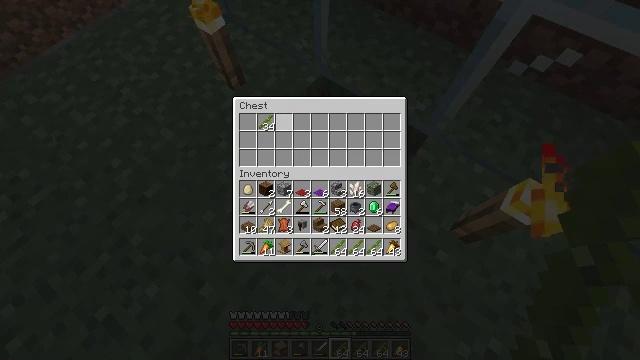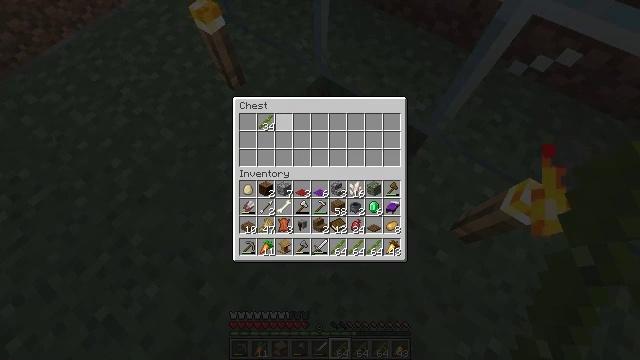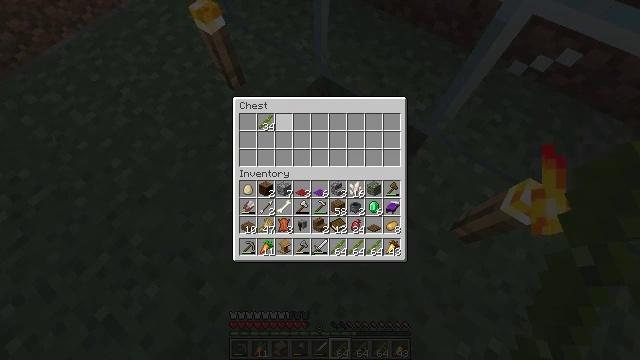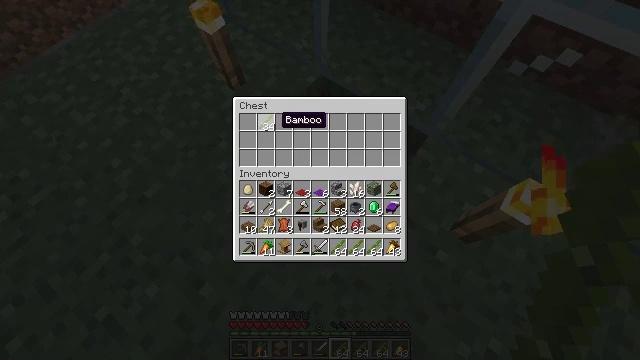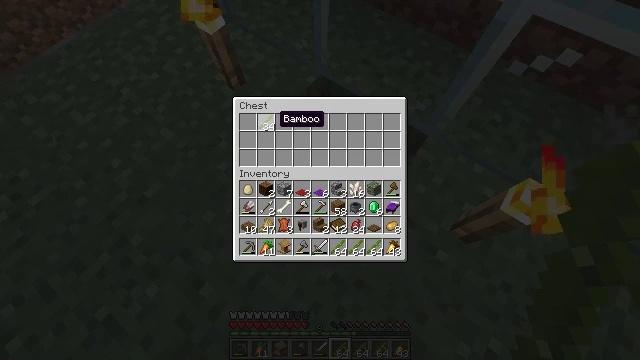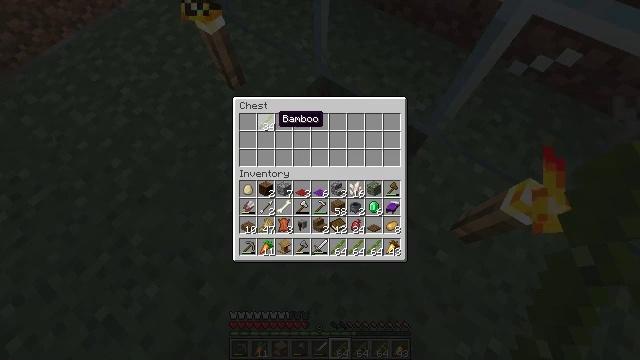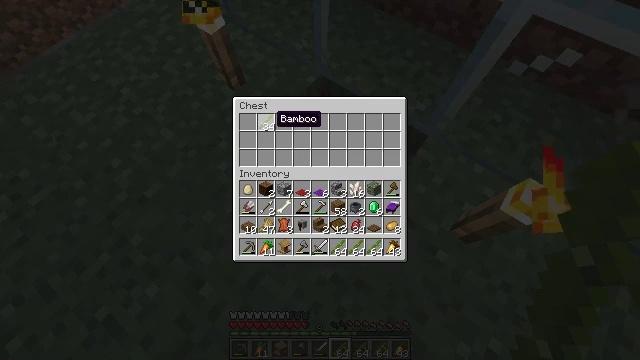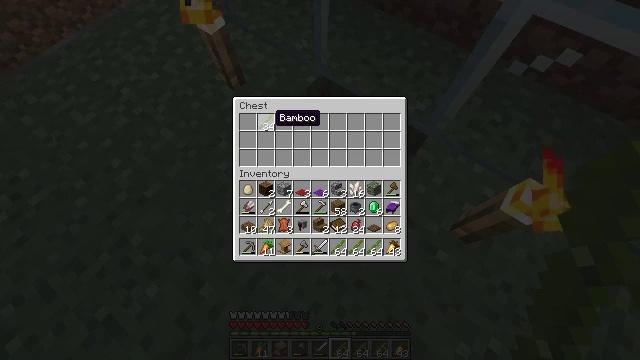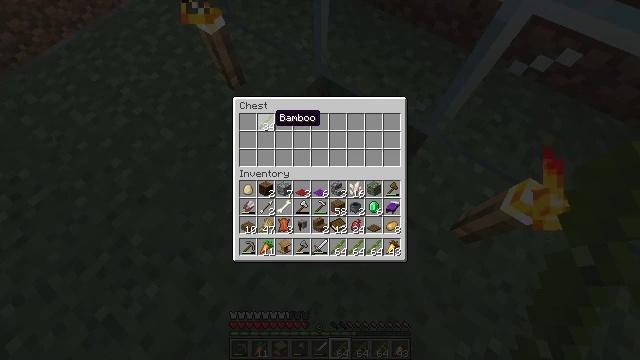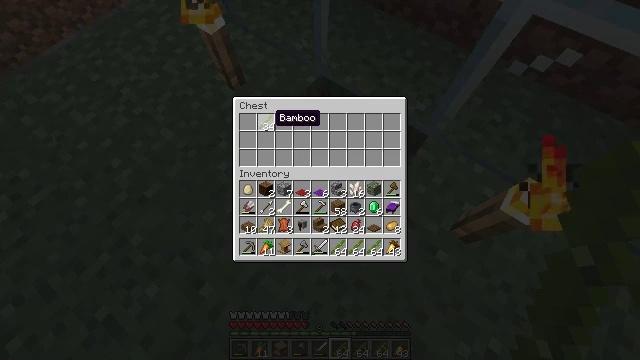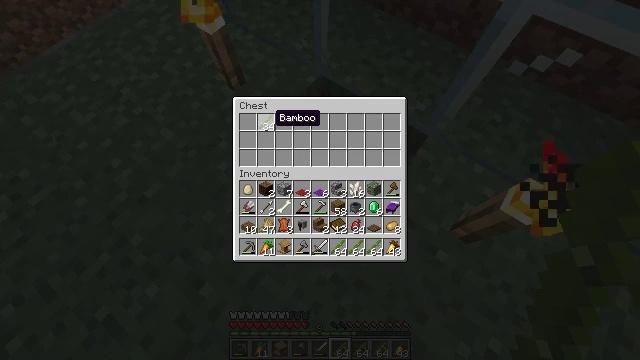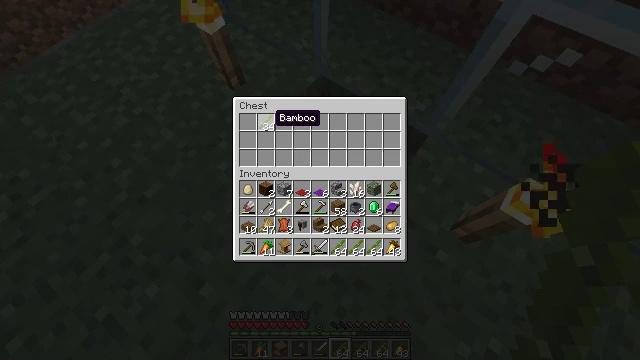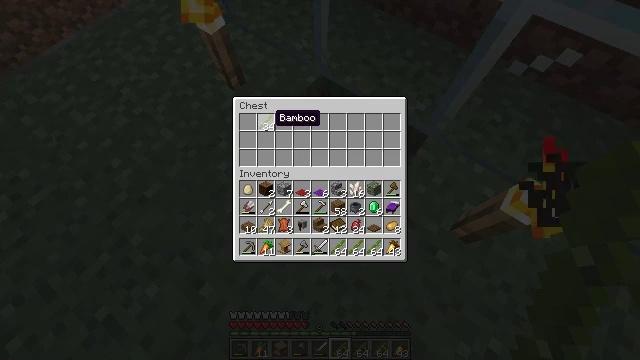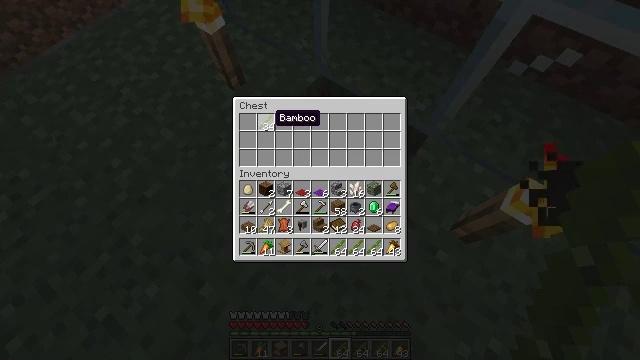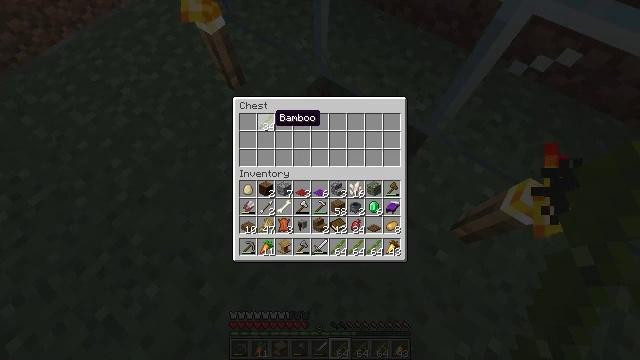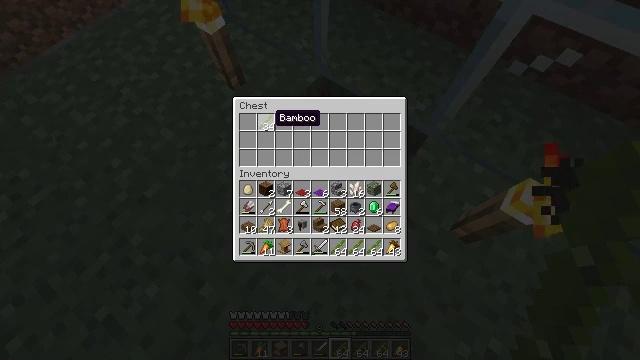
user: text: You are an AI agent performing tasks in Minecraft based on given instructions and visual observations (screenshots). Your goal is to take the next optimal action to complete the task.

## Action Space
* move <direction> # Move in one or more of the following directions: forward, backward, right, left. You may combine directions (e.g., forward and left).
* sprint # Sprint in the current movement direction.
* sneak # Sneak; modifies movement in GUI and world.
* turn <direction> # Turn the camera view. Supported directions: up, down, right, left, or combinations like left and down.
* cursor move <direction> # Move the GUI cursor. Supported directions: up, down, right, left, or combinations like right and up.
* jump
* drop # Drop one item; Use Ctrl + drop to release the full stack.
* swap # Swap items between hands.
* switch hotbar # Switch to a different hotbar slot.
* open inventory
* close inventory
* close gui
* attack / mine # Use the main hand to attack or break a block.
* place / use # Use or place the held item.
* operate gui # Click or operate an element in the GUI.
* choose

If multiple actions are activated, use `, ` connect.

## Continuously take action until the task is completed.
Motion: motion action
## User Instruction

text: Attack bamboo to gather it.
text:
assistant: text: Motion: no_op
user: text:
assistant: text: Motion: no_op
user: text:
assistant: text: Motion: no_op
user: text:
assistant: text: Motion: no_op
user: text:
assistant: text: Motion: no_op
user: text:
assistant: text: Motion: no_op
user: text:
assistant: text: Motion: no_op
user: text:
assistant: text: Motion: no_op
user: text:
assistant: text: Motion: no_op
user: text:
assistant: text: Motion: no_op
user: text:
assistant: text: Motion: no_op
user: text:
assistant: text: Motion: no_op
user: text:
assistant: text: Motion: no_op
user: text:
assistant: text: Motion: no_op
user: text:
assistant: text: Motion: no_op
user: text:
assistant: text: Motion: no_op
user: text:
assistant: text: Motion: no_op
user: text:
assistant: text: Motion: no_op
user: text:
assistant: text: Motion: no_op
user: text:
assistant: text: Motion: no_op
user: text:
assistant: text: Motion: no_op
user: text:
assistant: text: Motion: no_op
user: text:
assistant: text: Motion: no_op
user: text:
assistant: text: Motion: no_op
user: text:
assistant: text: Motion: no_op
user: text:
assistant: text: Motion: no_op
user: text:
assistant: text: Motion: turn down
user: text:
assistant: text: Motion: turn down
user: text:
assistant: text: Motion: turn down
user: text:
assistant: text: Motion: turn down